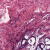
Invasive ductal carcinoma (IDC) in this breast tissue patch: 0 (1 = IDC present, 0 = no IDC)